Question: I try to run dotCover with my NUnit tests, in the TeamCity 8 as a build step. But no metter what I try I always get the same error in the log file:
> Step 4/4: Coverage (NUnit) (1s)
[Step 4/4] Starting: C:\TeamCityuildAgent\plugins\dotnetPluginin\JetBrains.BuildServer.NUnitLauncher.exe #TeamCityImplicit
[Step 4/4] in directory: C:\TeamCityuildAgent\workaee0f0d2626793d
[Step 4/4] ##teamcity[importData type='dotNetCoverage' tool='dotcover' file='C:\TeamCityuildAgent empuildTmp\coverage_dotcover3226256377023598081.data']
[Step 4/4] Importing data from 'C:\TeamCityuildAgent empuildTmp\coverage_dotcover3226256377023598081.data' with 'dotNetCoverage' processor
[Step 4/4] Rejected coverage report file: C:\TeamCityuildAgent empuildTmp\coverage_dotcover3226256377023598081.data size: 0. File is empty or does not exist
[Step 4/4] Process exited with code -<PHONE>
[Step 4/4] Step Coverage (NUnit) failed
I have tried to use both the included in TeamCity dotCover and the separately installed one, but both are failing with the same error.
My configuration:

If I choose no coverage tool, the tests work fine on its own. But with dotCover selected I always get the same error.
Any help here would be much appreciated.
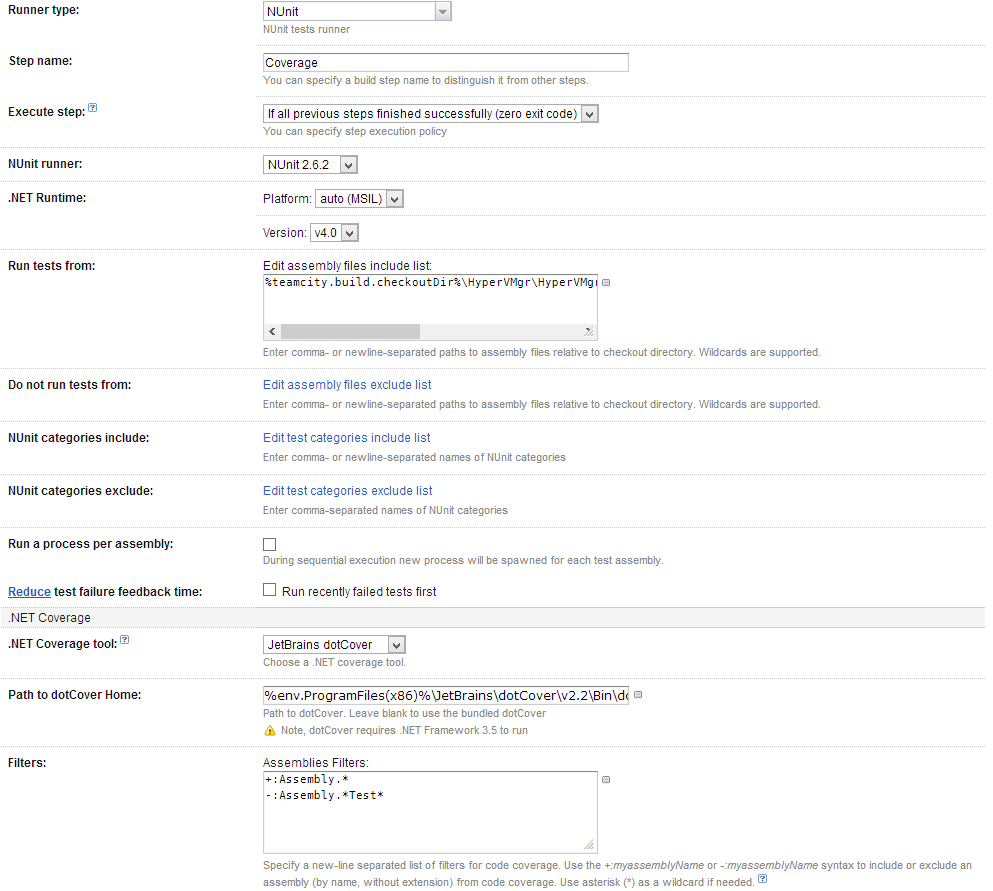
Answer: Check out: <URL>
In the case of internal TeamCity DotCover, you have to add the "ALL APPLICATION PACKAGES" read access rights to the TeamCity installation folder. If using an external DotCover, add the rights there.
This corrected the issue for me, for now.